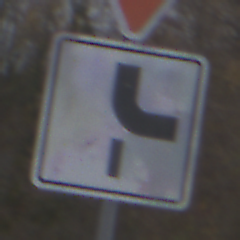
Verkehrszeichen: VerlaufVorfahrtsstrasse10
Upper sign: VorfahrtGewaehren
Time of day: MorningAfternoon
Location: Outdoor (Nature)
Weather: Overcast
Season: NotSpecified
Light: Natural